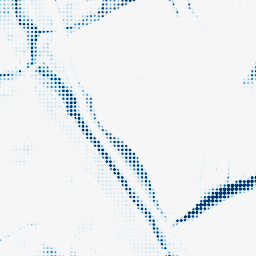
Category: morphological
Decomposition family: morphological_square
Decomposition parameters: operation: closing
size: 20
Upsampling method: sinc_hamming
Upsampling parameters: scale: 8
kernel_size: 4
Upsampling scale: 8